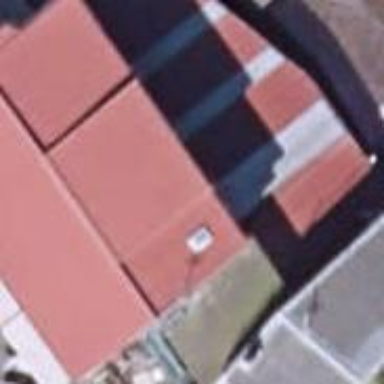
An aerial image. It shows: Building that houses bar.